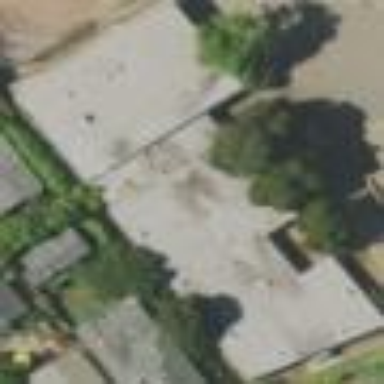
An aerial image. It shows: School building.